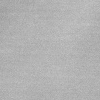
Atmospheric dust classification: dusty